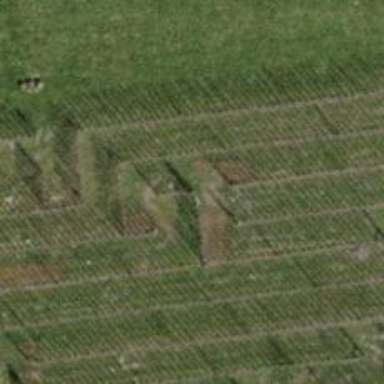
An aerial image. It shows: Hedge acting as barrier.